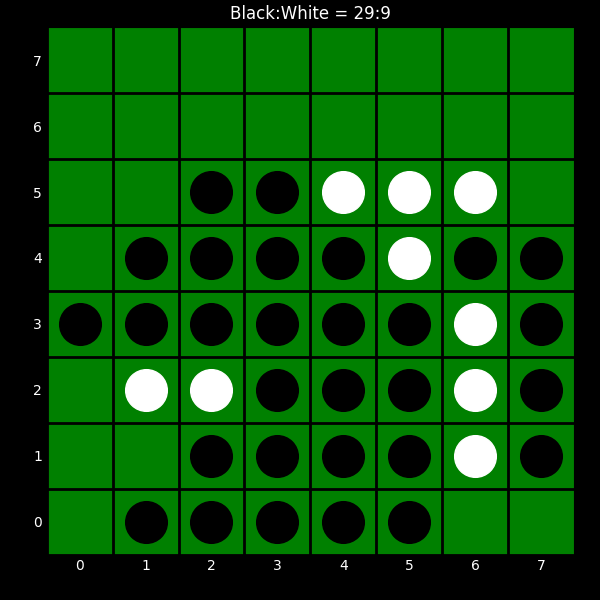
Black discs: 29
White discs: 9